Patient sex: M
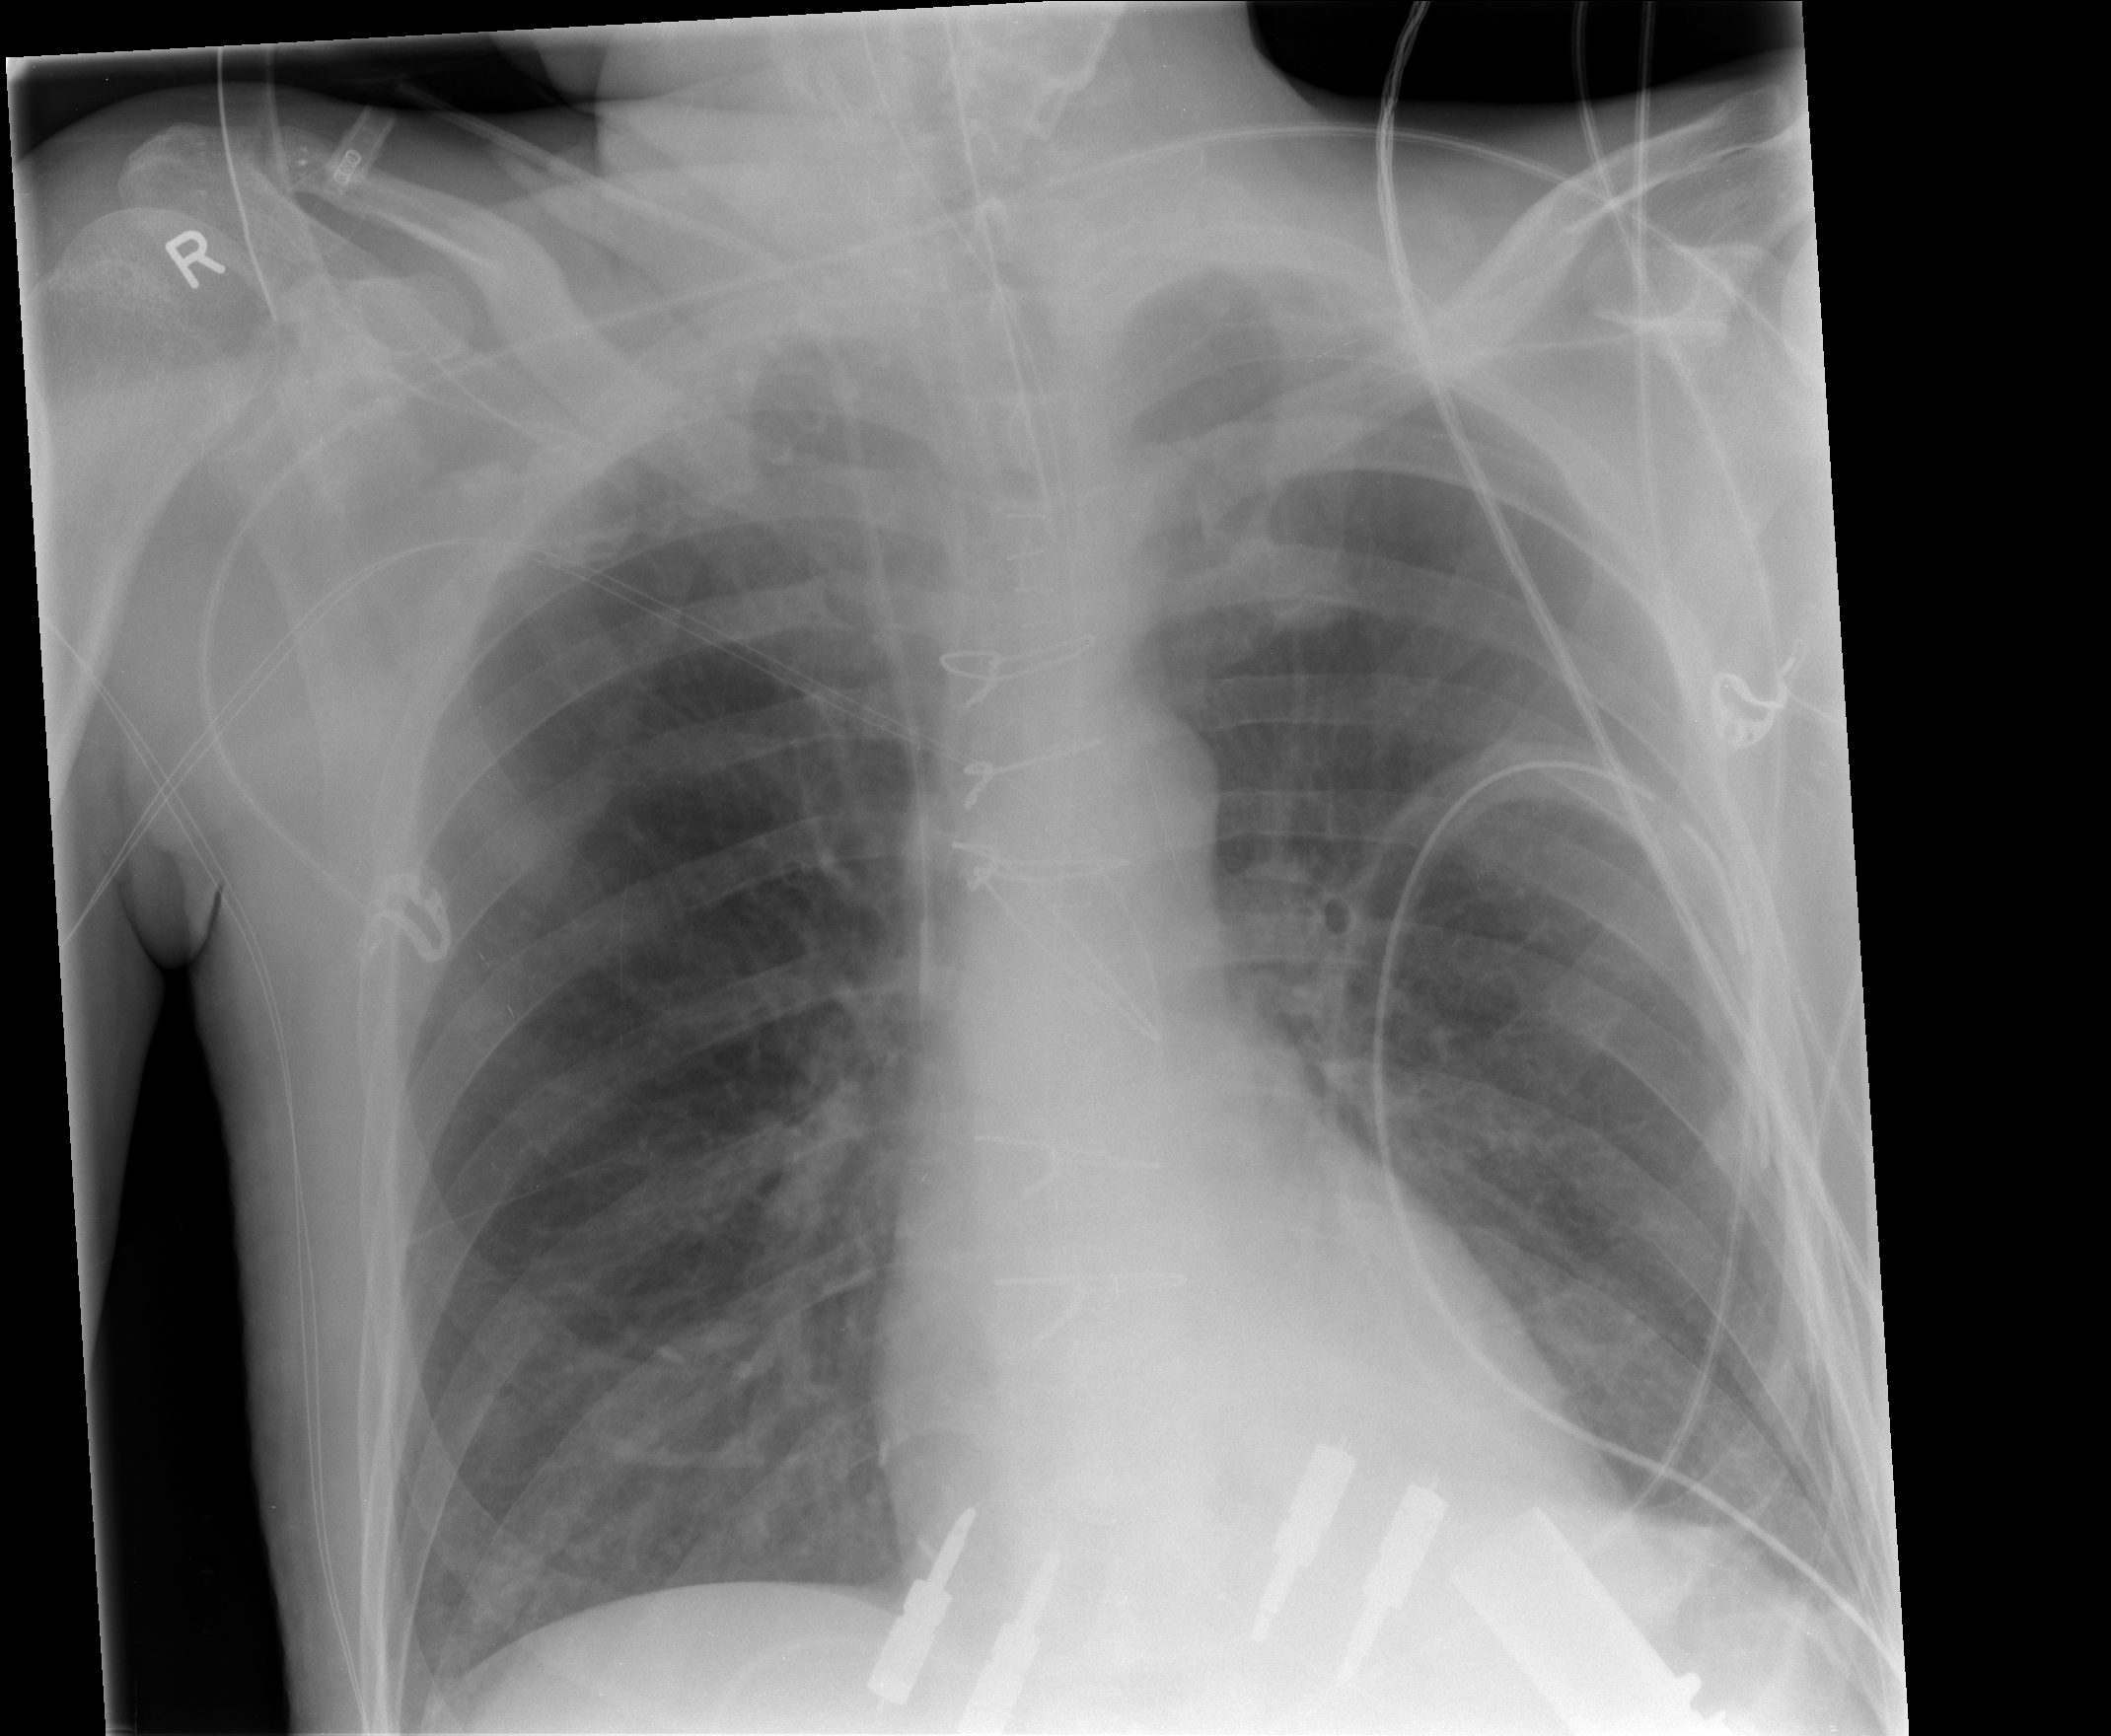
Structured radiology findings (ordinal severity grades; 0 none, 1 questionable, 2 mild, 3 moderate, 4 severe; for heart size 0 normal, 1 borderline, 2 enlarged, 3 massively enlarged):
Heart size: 0
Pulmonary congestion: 0
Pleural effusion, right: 0
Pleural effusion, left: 1
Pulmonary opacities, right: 0
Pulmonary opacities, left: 0
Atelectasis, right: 0
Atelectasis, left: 2